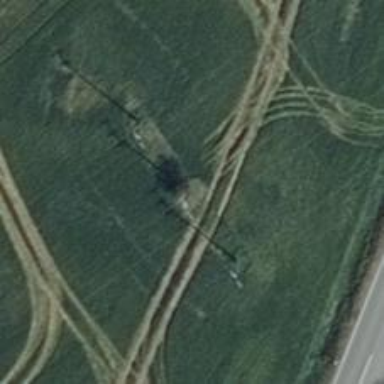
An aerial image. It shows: Power pole.